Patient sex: F
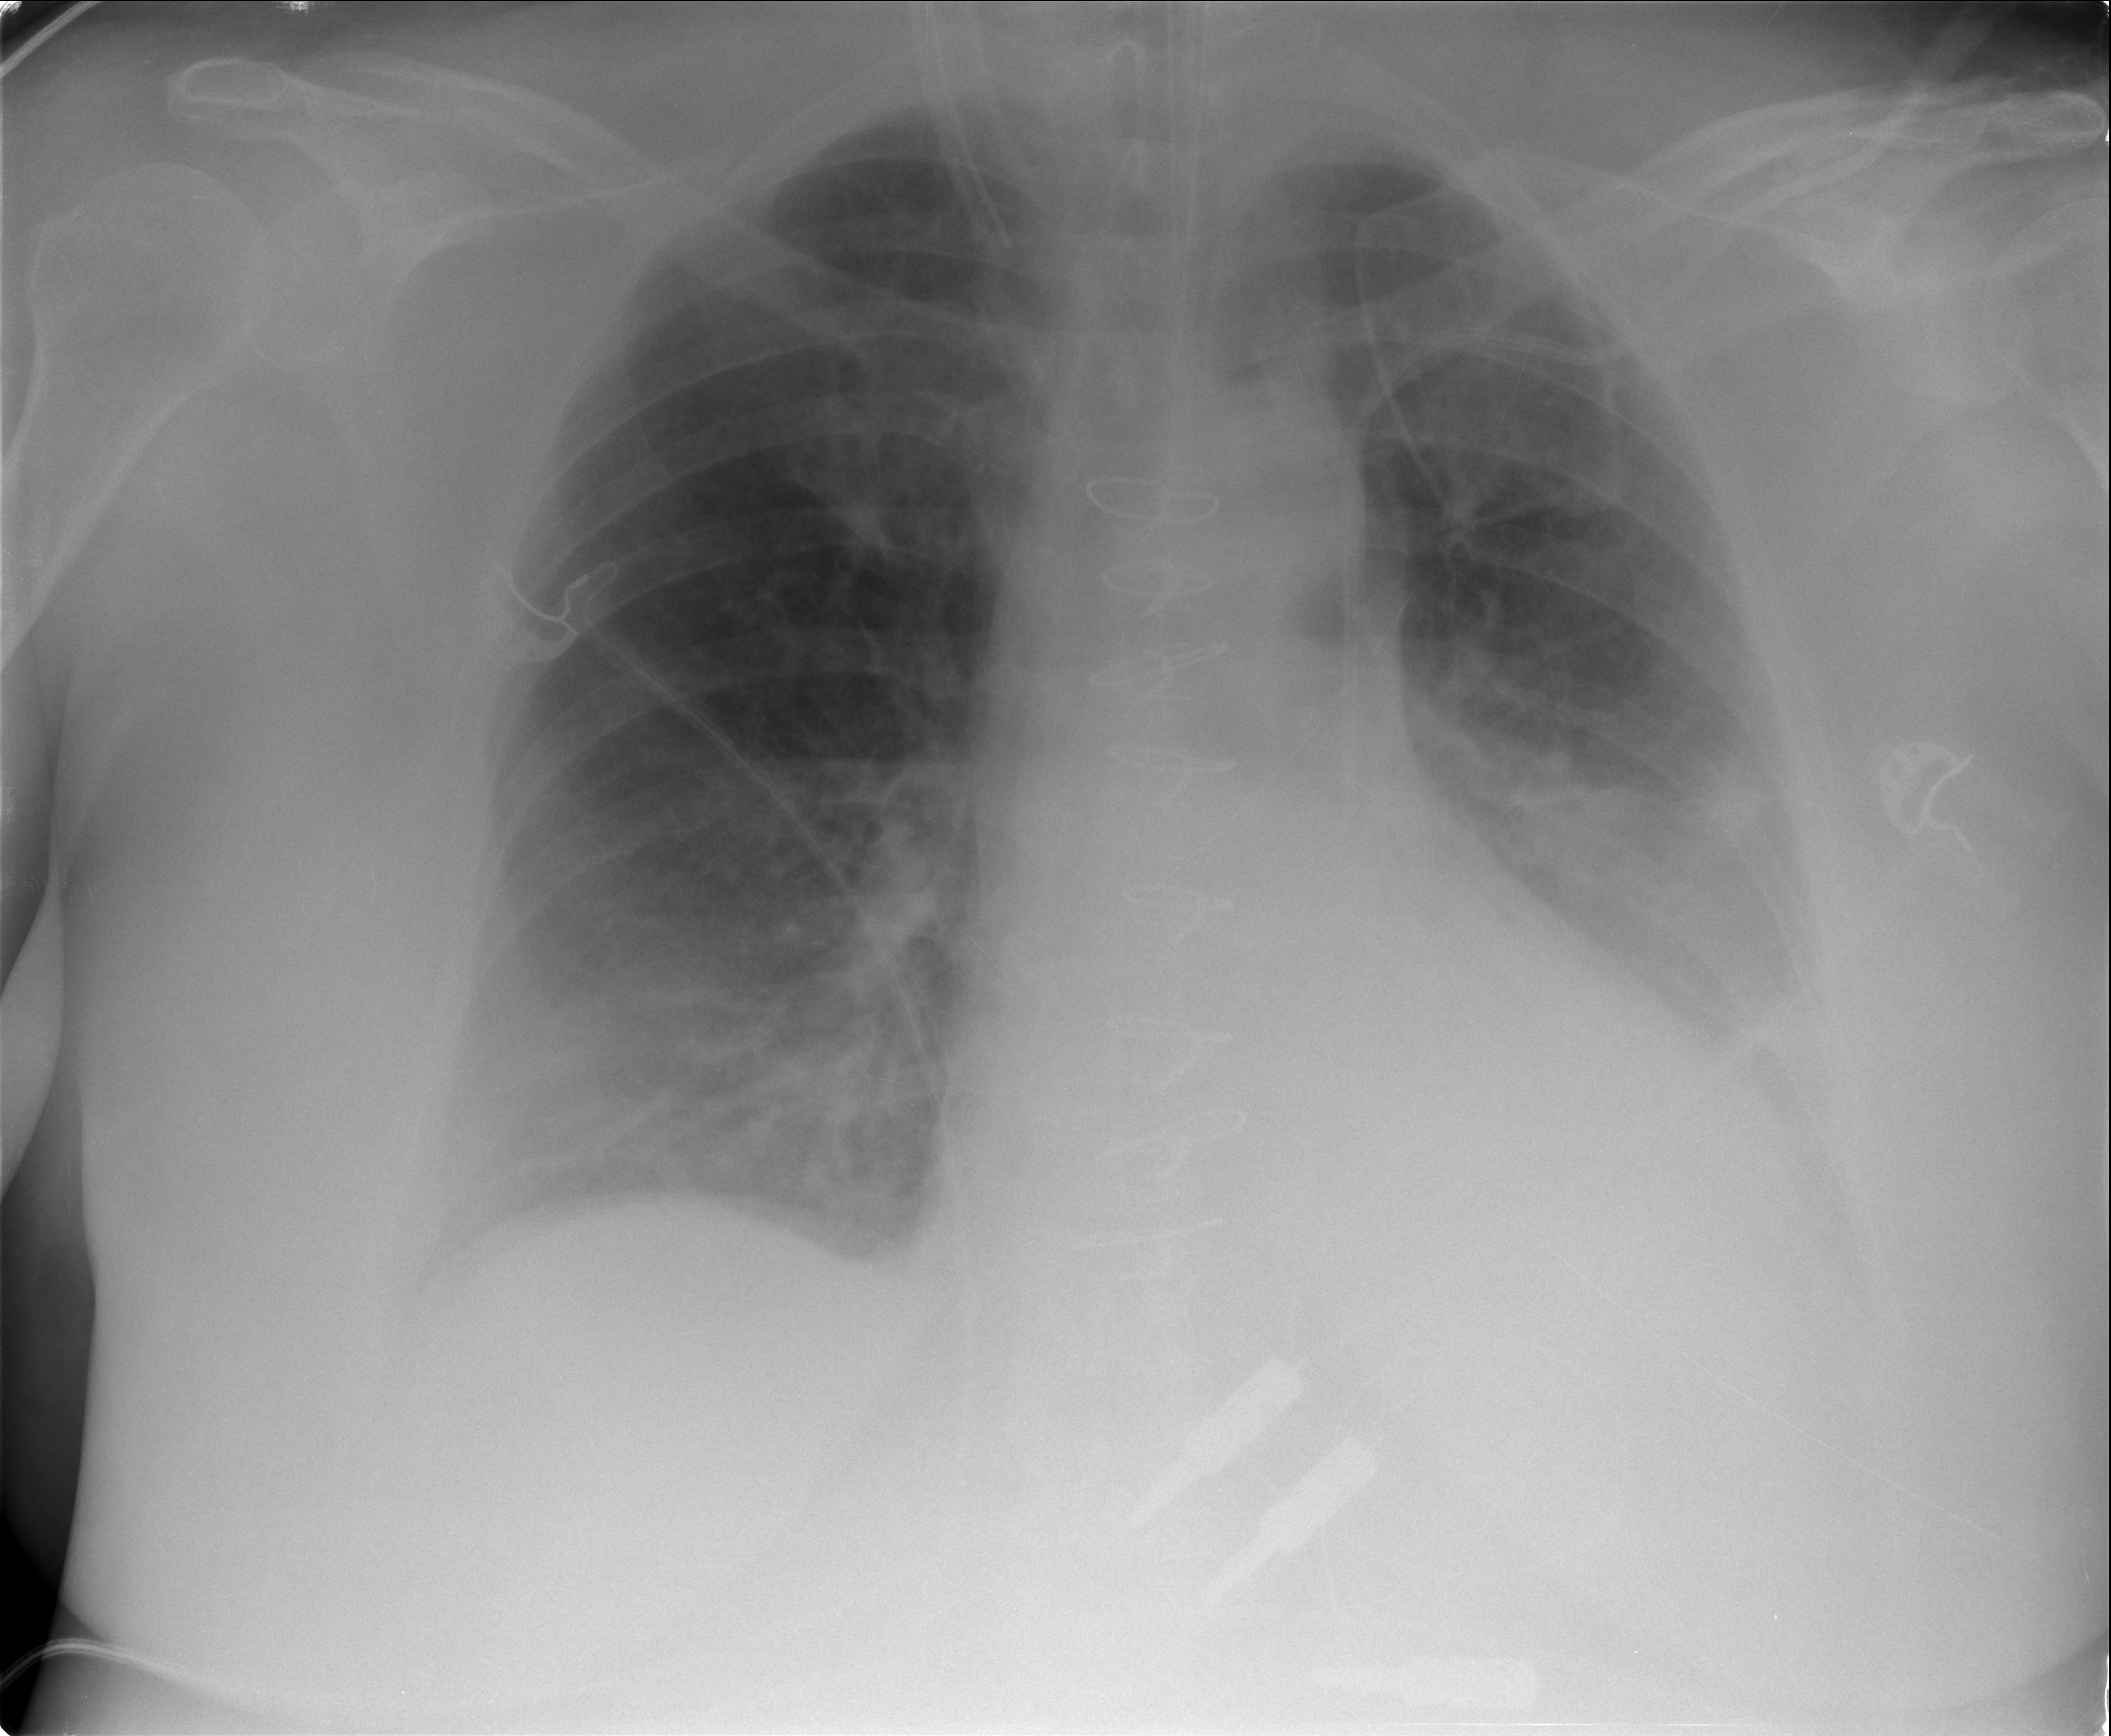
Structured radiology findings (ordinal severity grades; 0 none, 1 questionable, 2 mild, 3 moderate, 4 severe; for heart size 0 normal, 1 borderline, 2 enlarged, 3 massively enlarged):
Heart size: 2
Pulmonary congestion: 0
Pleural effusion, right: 0
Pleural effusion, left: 2
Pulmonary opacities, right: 0
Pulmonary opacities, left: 0
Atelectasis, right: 0
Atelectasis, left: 2